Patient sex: M
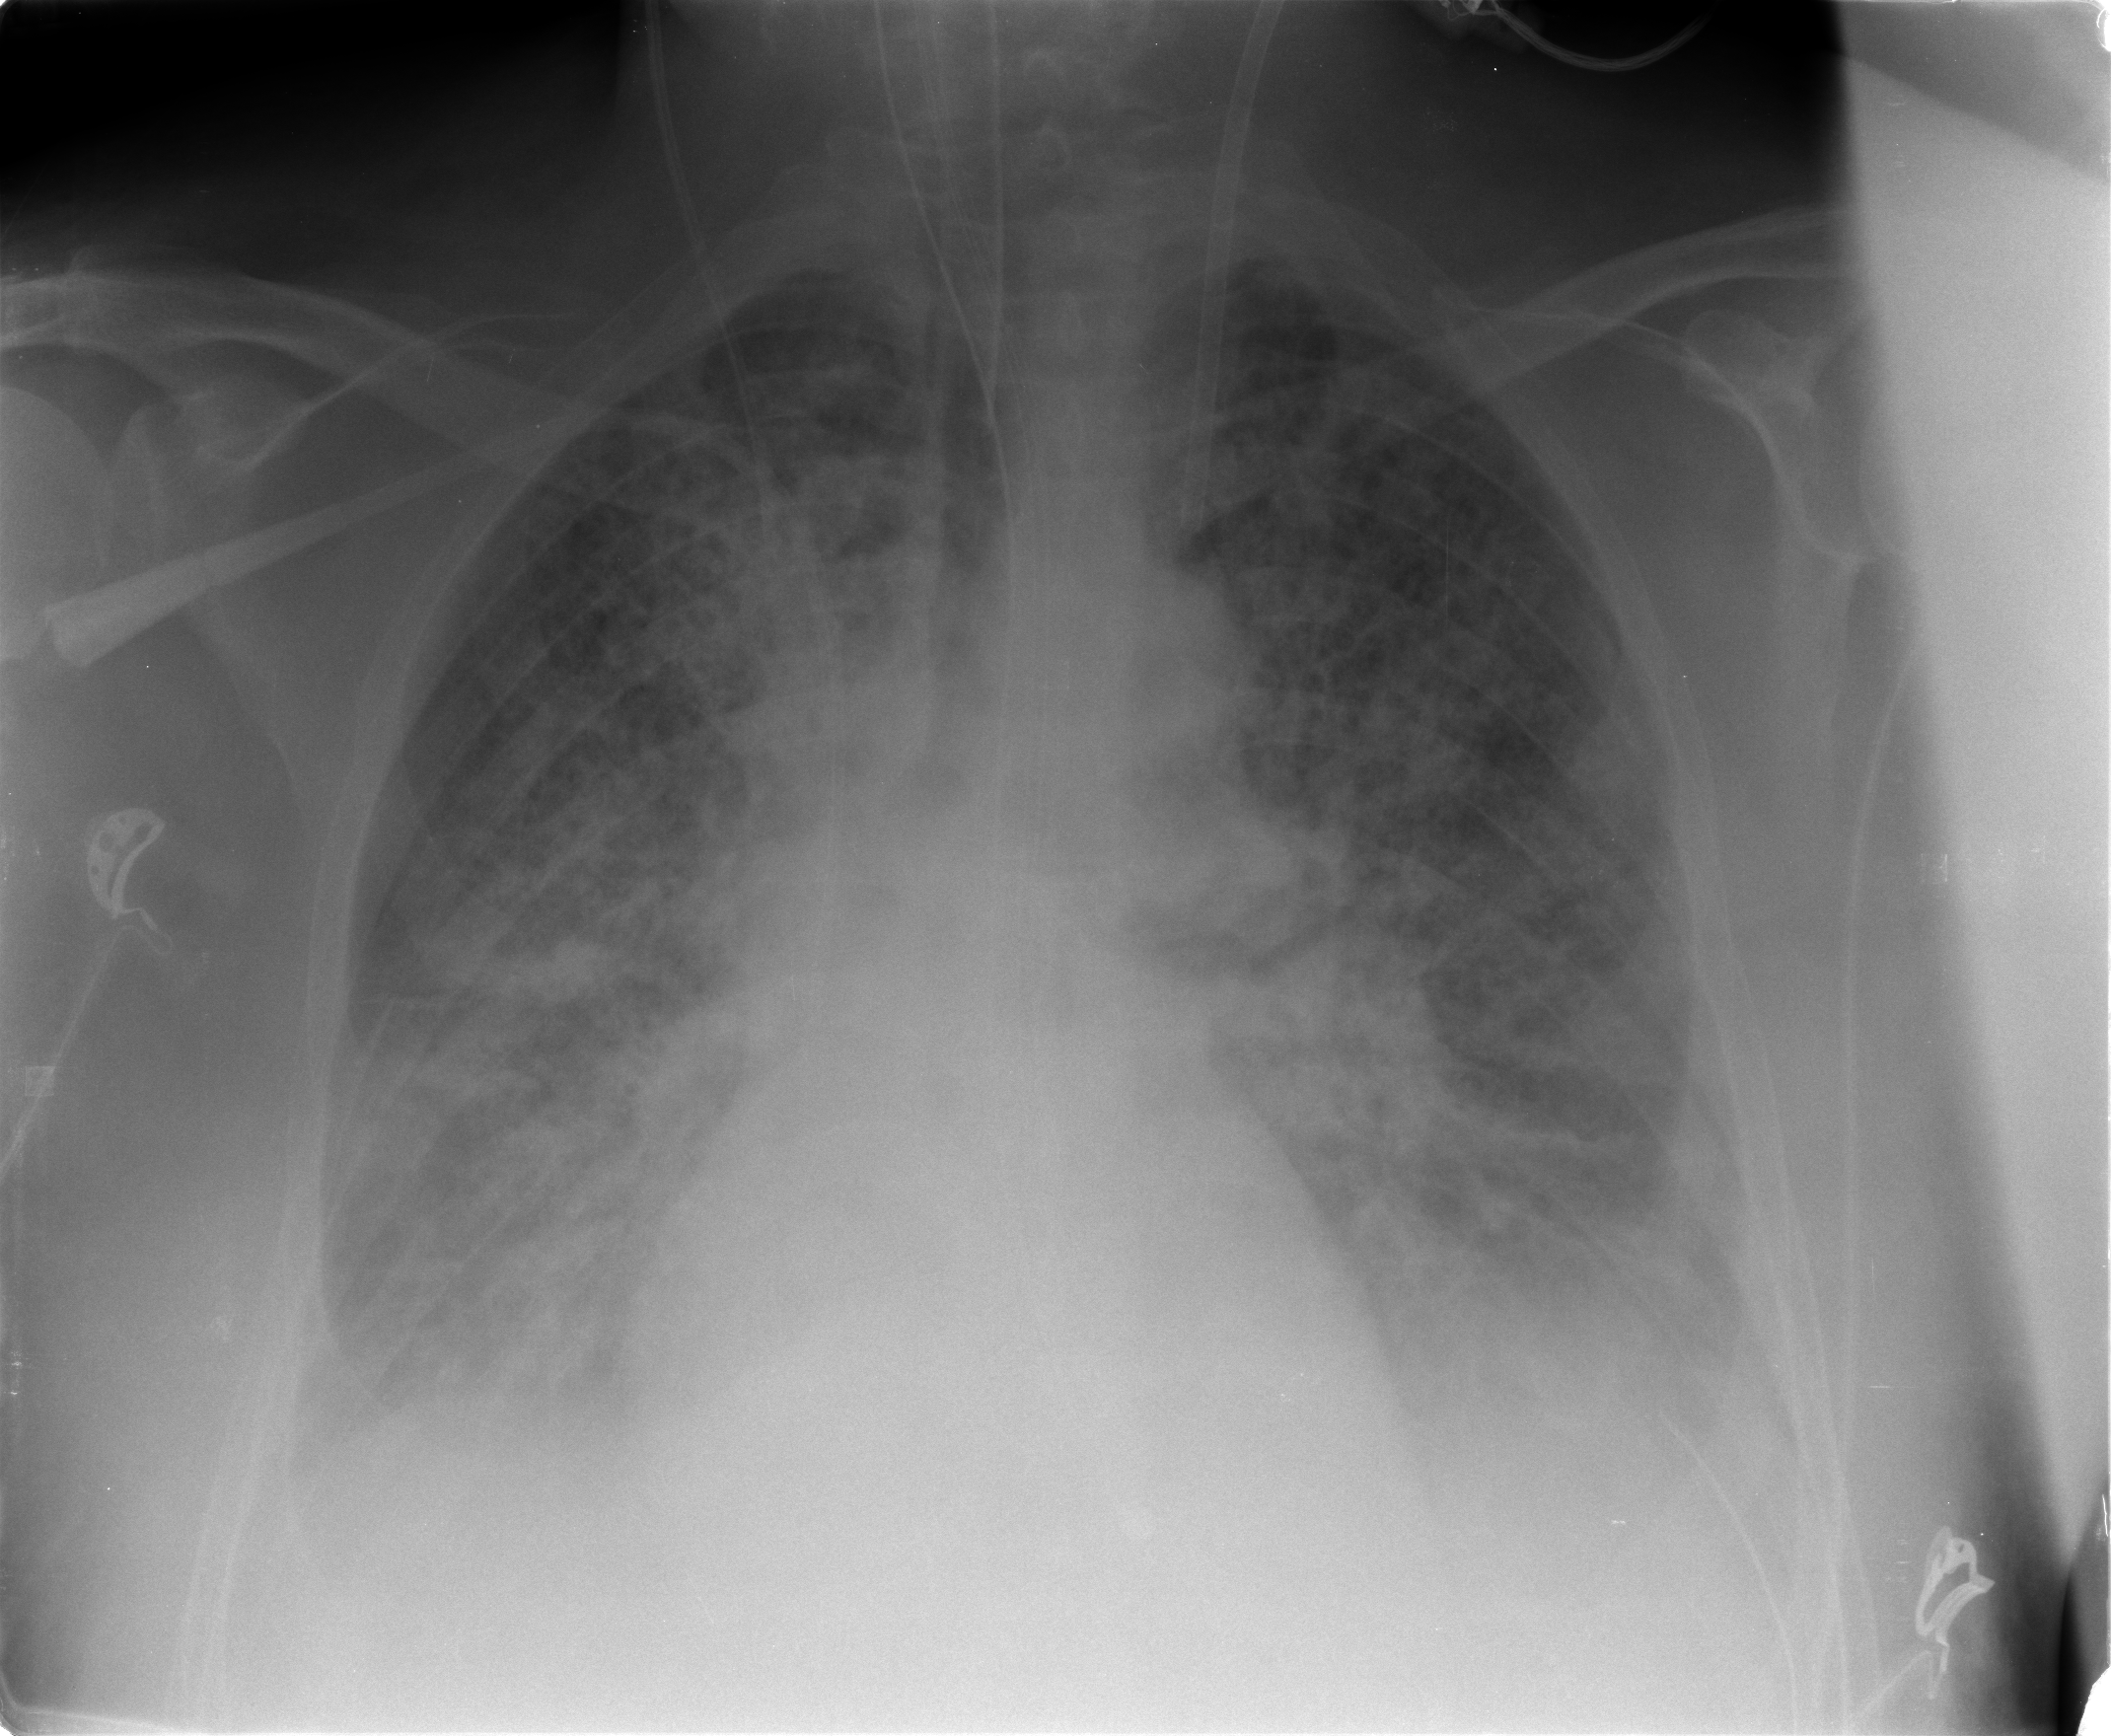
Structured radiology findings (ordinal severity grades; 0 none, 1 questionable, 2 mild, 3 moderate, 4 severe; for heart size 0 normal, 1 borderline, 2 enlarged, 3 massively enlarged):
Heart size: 1
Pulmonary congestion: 3
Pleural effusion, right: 2
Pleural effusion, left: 2
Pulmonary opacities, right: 4
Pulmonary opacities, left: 3
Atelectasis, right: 2
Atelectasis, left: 2